Question: For several subjects I am trying to plot a coloured timeline where each color represents a state. I created some random data to show you what I mean.
'''
require(dplyr)
require(ggplot2)
df=data_frame(subject=factor(rep(1:4,each=100)),
time=rep(1:100,4),
state=sample(letters[1:4],400,replace=TRUE)) %>%
group_by(subject) %>%
mutate(time=time+round(runif(1,min=0,max=20)))
ggplot(df,aes(x=subject,y=time,color=state,group=1)) +
geom_line(size=10)+coord_flip()
'''

The problem is the lines from one subject to another. I tried adding not-a-number values or NULLs at the end of each line but that didn't work. Does anyone know a way to remove the diagonal lines? (Alternative ways to produce the same kind of plot are welcome to.)
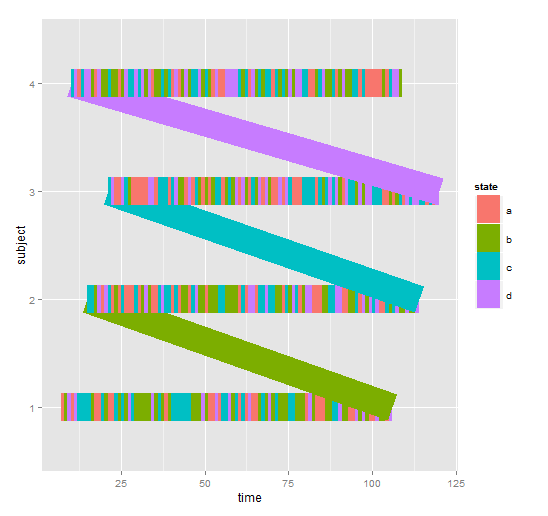
Answer: 'group' aesthetic is responsible for that. Adding 'group = subject' will help:
'''
ggplot(df,aes(x=subject,y=time,color=state,group=subject)) +
geom_line(size=10)+coord_flip()
'''